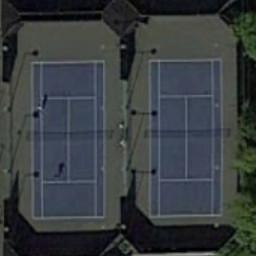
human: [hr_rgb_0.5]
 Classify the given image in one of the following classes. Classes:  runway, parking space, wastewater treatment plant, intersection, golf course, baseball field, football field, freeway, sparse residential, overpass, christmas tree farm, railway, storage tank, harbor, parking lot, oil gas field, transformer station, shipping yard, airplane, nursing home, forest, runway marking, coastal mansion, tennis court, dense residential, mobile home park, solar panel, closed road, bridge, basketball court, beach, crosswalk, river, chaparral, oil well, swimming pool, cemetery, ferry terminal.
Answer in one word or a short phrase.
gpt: tennis court